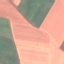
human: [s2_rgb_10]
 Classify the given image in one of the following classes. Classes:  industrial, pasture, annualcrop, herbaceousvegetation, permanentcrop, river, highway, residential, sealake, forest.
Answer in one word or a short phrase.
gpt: AnnualCrop